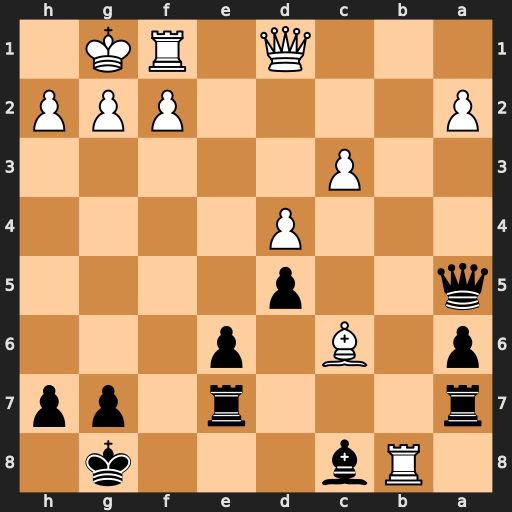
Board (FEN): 1Rb3k1/r3r1pp/p1B1p3/q2p4/3P4/2P5/P4PPP/3Q1RK1
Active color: b
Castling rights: -
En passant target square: -
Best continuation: Qc7 Rxc8+ Qxc8